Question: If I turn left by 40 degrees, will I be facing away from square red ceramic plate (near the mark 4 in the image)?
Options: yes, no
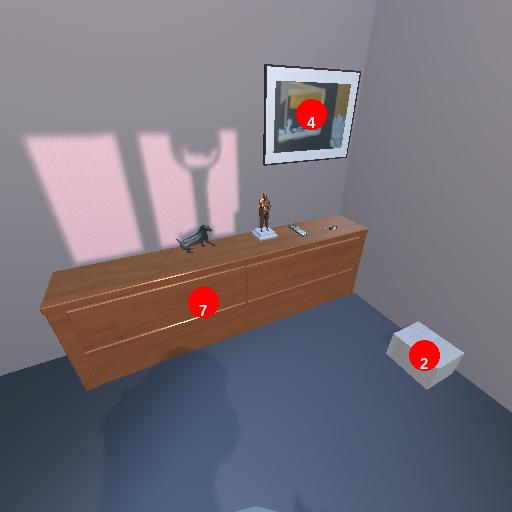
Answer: yes